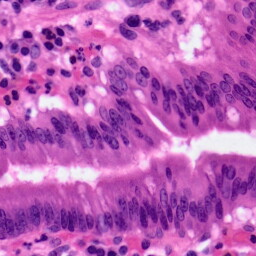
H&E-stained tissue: Pancreatic